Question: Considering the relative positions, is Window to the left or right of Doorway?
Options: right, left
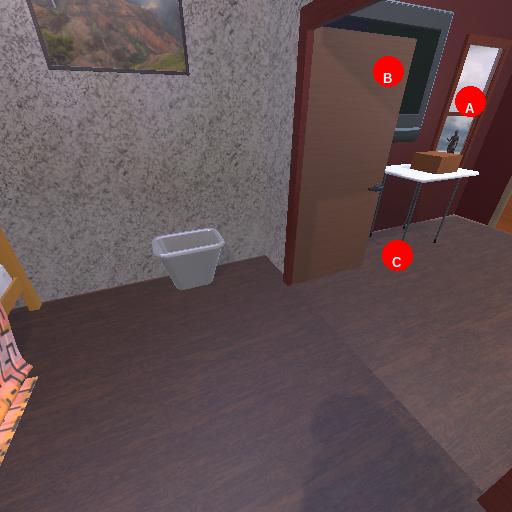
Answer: right